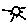
Label: sun